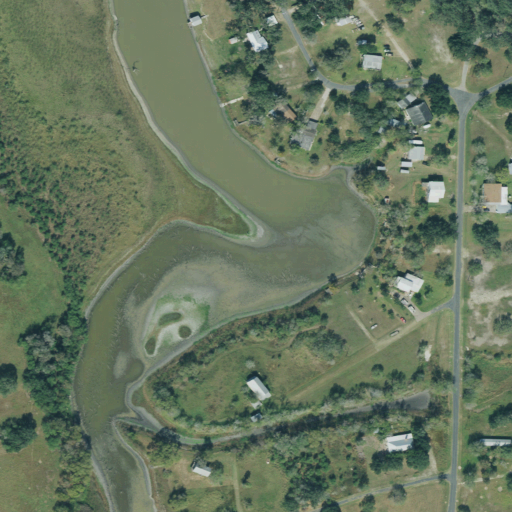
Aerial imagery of valley in Texas named Hog Hollow containing open water, shrub, open development, low intensity development, woody wetlands, herbaceous wetlands, pasture, medium intensity development, and grassland